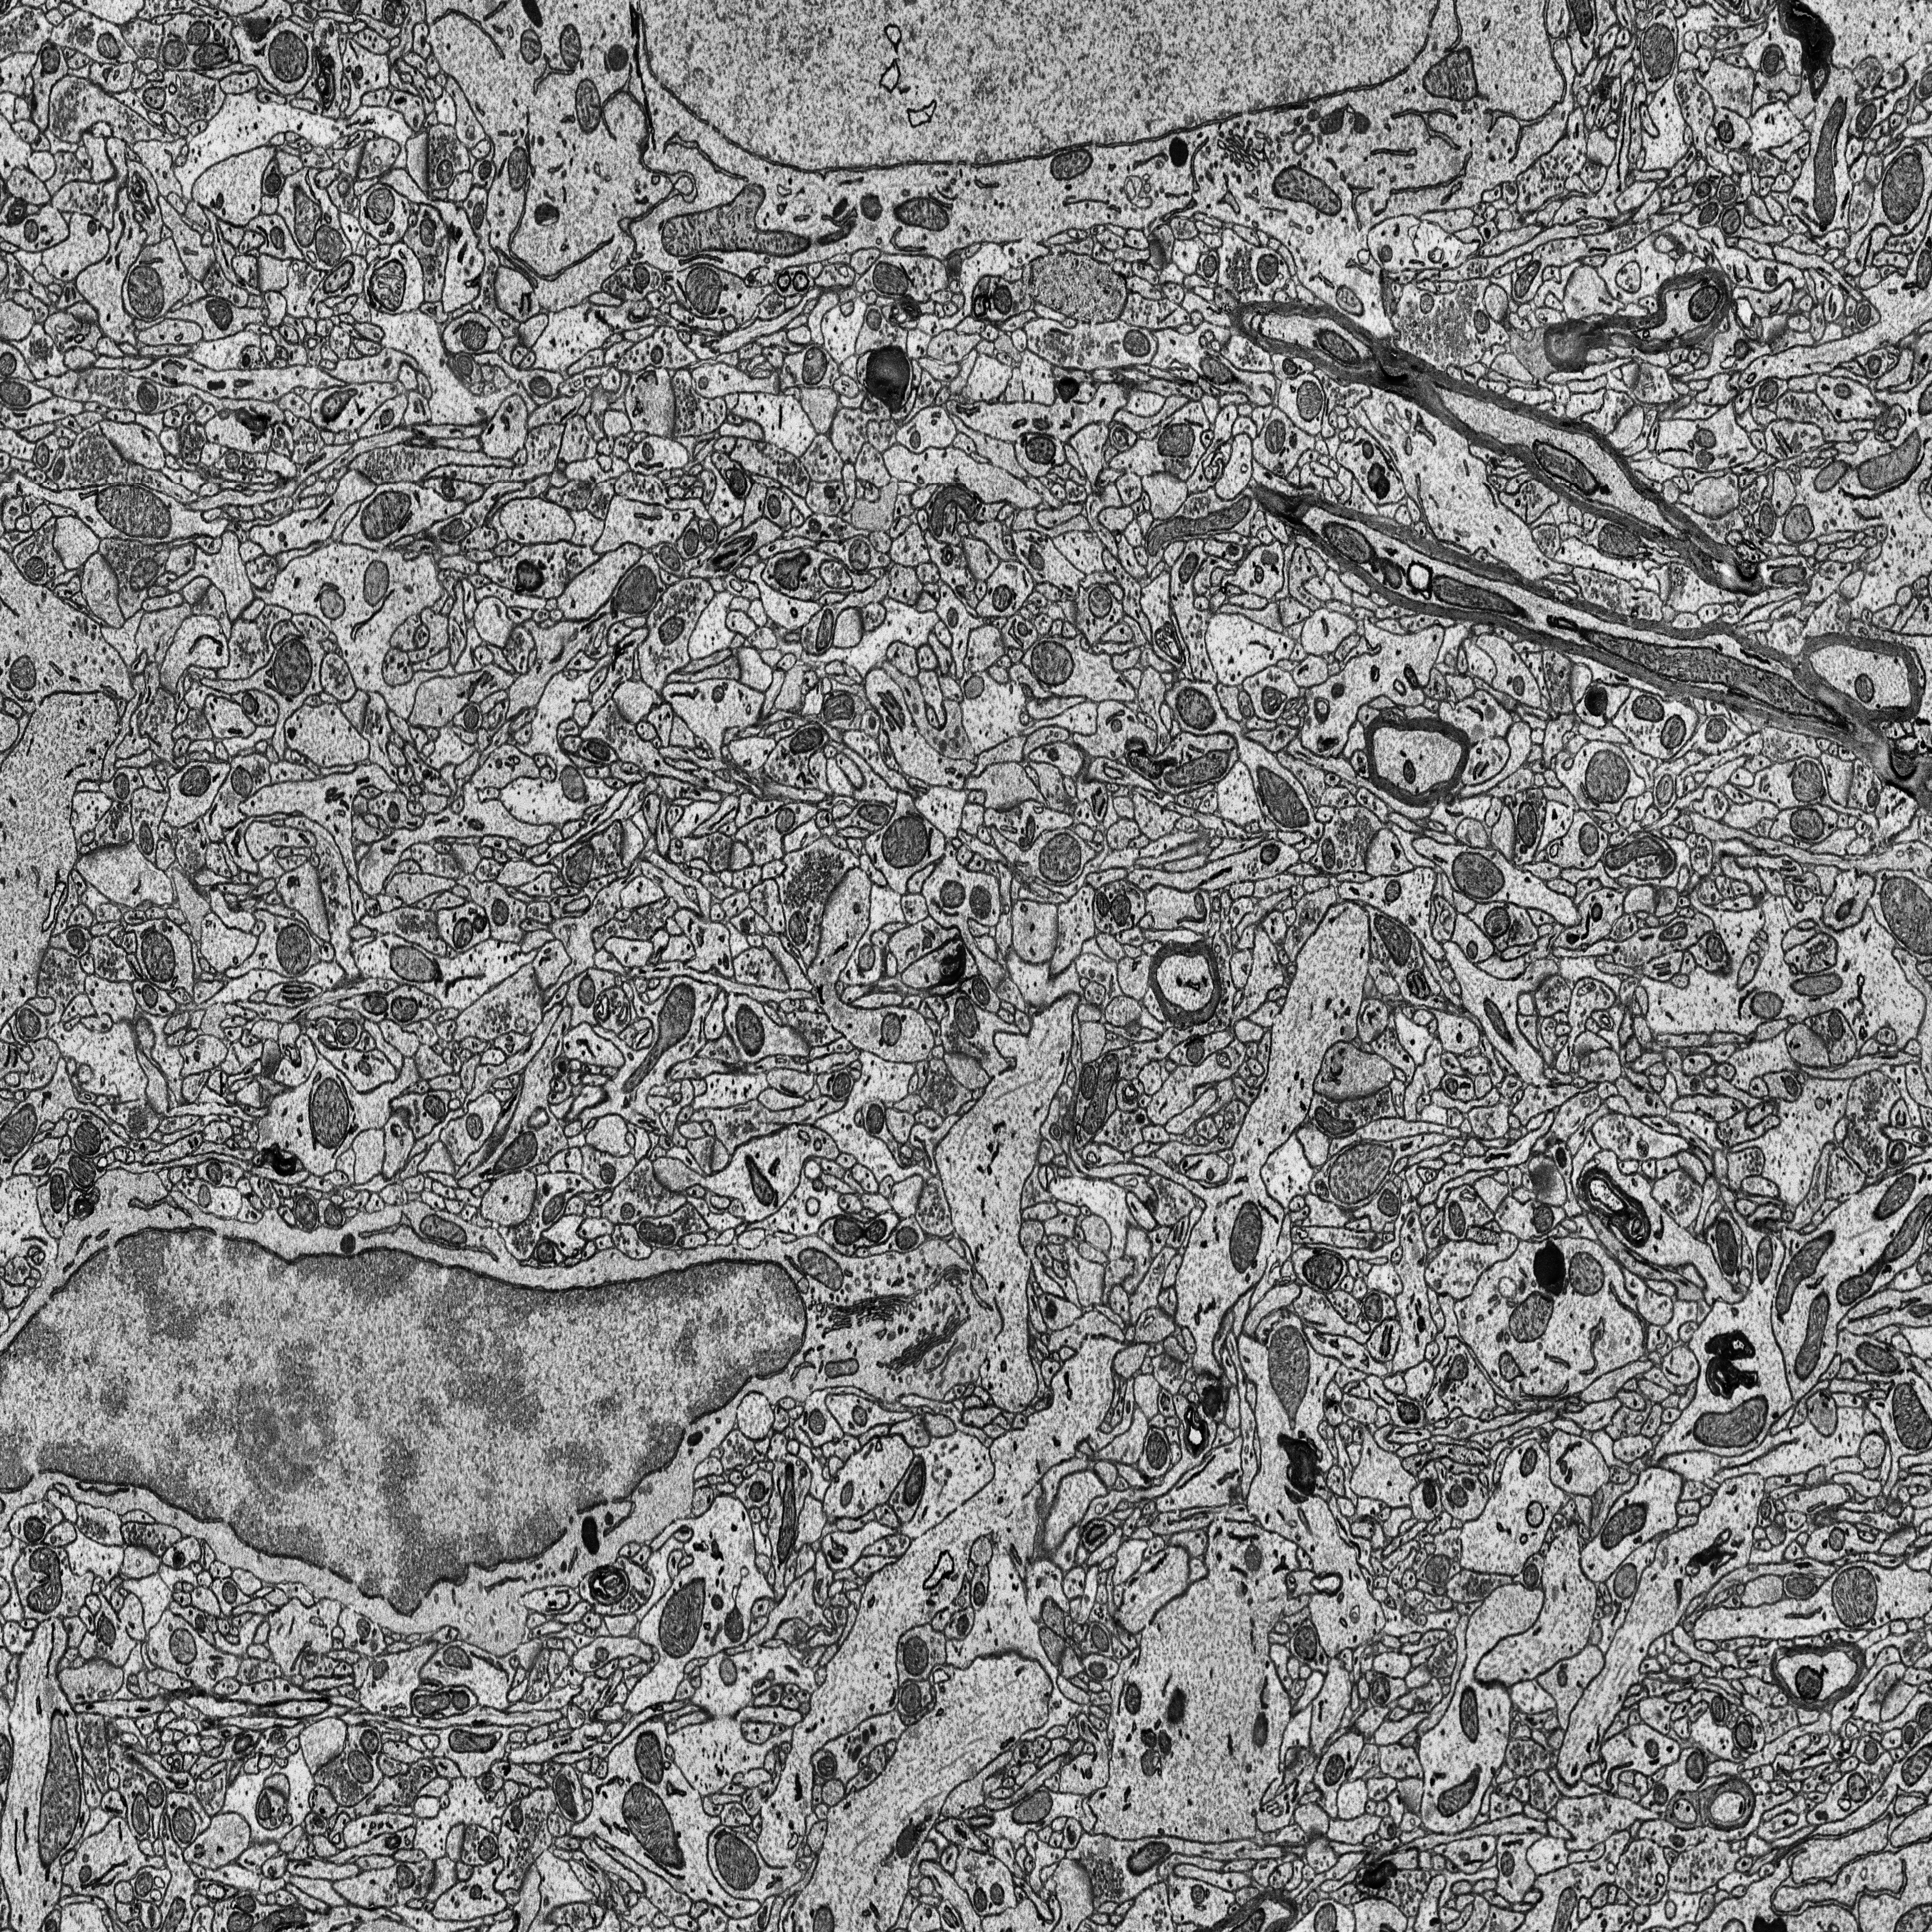
Electron microscopy slice of rat cortex tissue
Slice depth (z): 0
Mitochondria instances in slice: 381